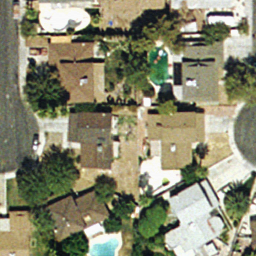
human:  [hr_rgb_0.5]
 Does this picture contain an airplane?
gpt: no

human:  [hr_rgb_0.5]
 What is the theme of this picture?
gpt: medium residential

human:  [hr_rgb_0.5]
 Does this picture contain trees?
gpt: yes

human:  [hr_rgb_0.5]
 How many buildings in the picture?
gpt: six